Question: I was looking at <URL> and applied Moonrise theme on Eclipse Juno. I love everything it lays out except for the expandable arrow color. It's barely visible when my mouse isn't hovered. Does anyone know if this is possible to change?

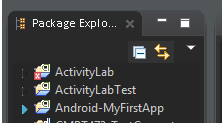
Answer: As Spyros has mentioned, the author noted that the arrows color is impossible to change which is unfortunate.
Regardless, if you don't mind working under old graphic properties (yay!), the system arrow is replaced with a white box plus sign which makes everything visible. The drawback is, of course, the Windows 7 theme is gone. Found this by accident when trying to solve the performance issue: <URL>